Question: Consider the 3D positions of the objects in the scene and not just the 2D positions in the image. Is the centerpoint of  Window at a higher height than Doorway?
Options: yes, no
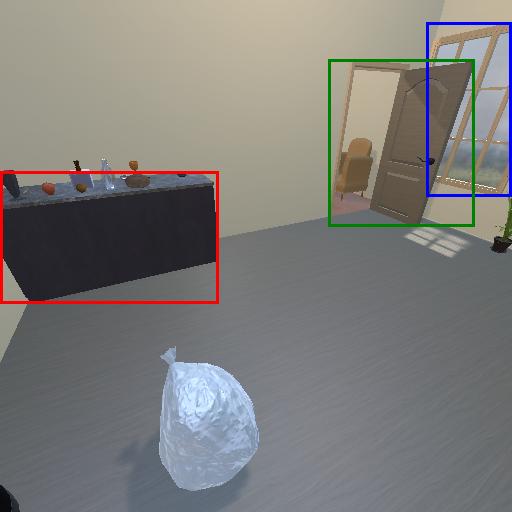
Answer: yes